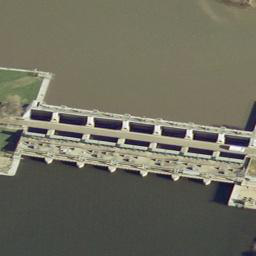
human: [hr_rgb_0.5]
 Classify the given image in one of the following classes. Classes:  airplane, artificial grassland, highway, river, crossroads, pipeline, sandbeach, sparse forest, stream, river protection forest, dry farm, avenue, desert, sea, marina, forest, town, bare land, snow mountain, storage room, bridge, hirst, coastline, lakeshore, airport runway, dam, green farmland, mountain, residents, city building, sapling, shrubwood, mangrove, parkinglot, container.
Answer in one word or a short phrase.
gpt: dam